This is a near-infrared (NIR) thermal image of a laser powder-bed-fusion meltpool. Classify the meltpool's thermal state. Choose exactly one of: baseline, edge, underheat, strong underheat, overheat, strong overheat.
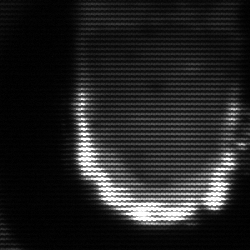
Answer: baseline